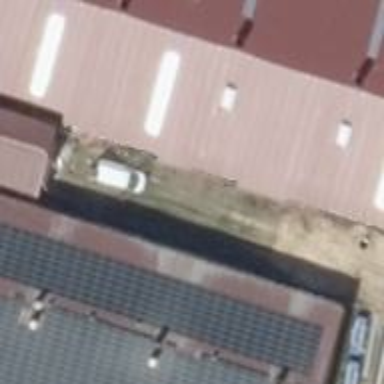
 consisting of solar photovoltaic panels."